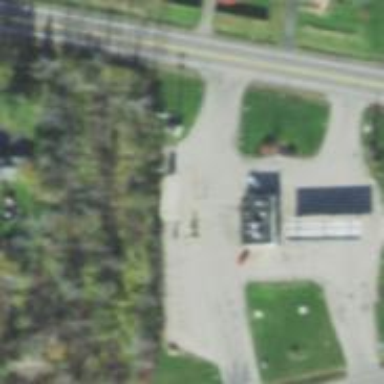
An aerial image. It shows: Fuel station.